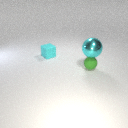
small green rubber sphere in front of small cyan rubber cube